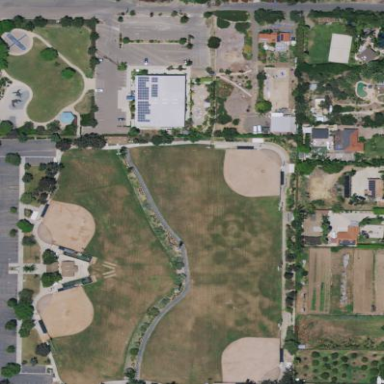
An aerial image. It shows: Baseball pitch for leisure land.